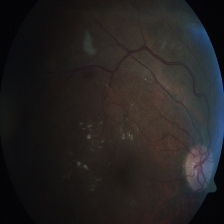
Diabetic retinopathy grade: Severe